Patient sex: F
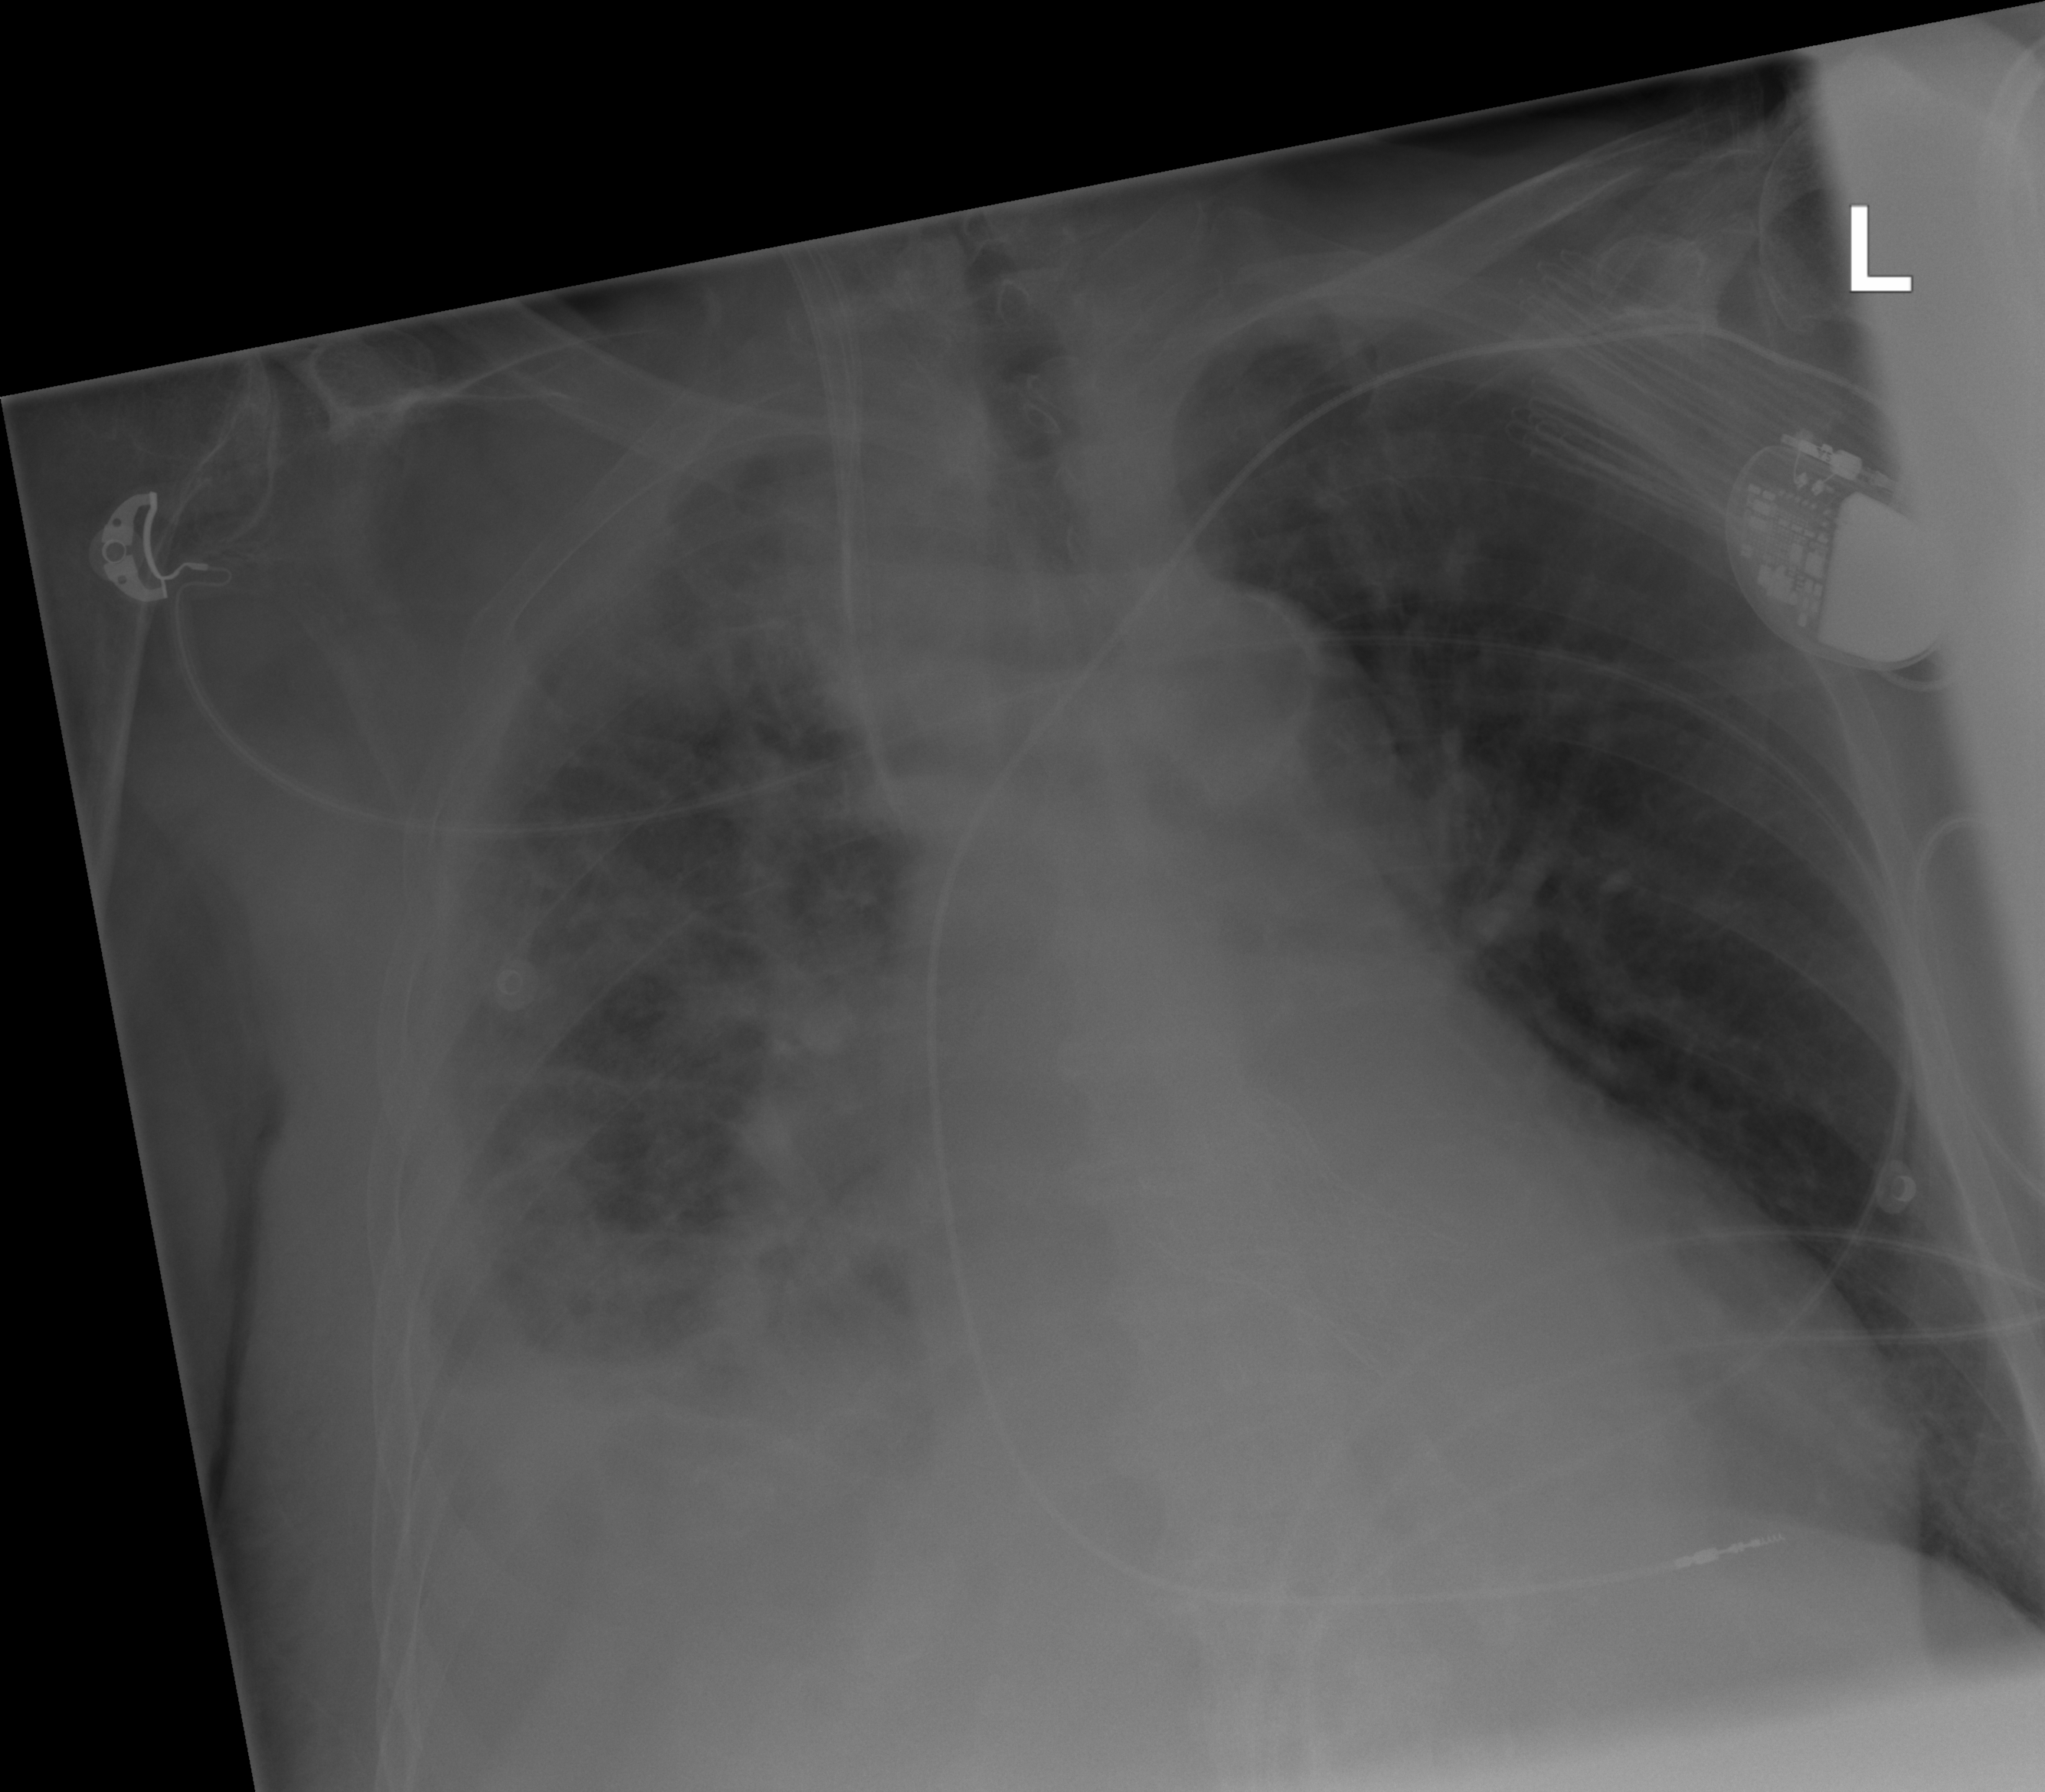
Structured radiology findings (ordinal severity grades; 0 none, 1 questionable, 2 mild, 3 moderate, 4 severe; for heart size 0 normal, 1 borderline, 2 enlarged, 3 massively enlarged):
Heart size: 2
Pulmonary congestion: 0
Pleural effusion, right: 2
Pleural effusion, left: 0
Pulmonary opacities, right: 1
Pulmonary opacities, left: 0
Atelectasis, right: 2
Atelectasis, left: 0